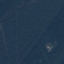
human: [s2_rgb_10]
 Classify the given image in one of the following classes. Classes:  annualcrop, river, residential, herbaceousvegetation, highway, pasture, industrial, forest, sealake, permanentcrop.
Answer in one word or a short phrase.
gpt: Forest